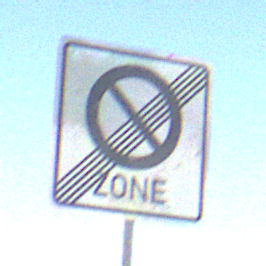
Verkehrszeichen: EndeEingeschraenktesHalteverbotZone
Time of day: SunriseSunset
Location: Outdoor (Nature)
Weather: PartlyCloudy
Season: NotSpecified
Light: Natural